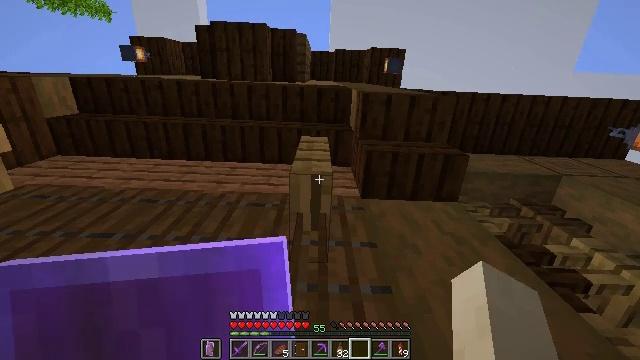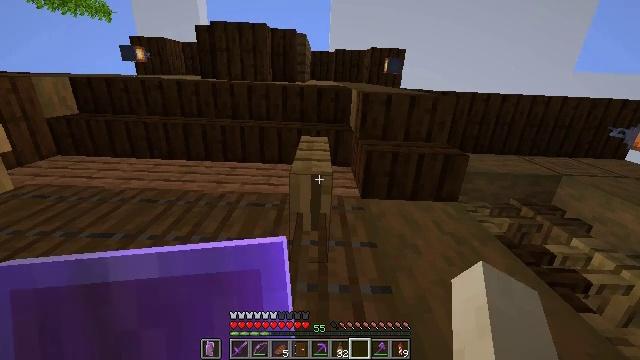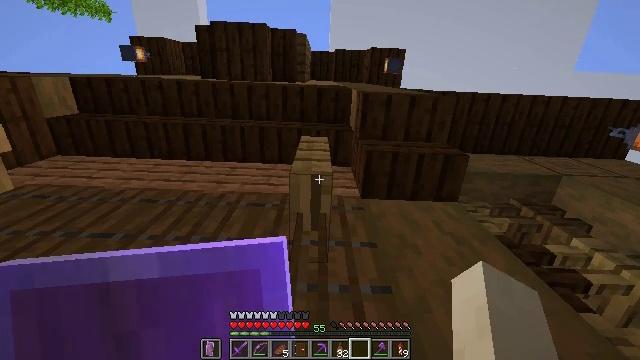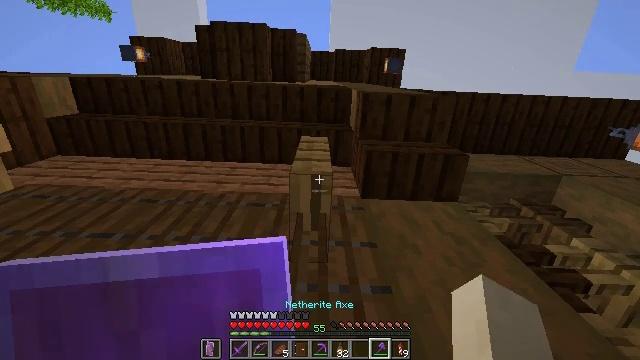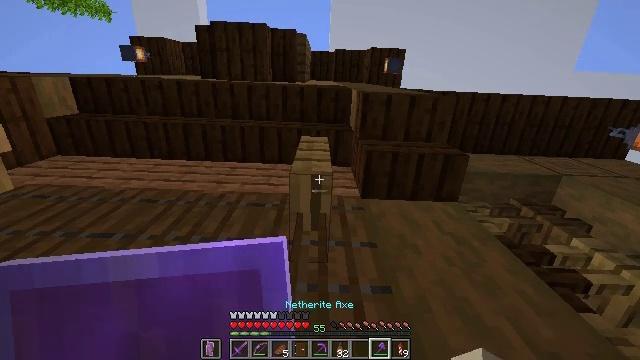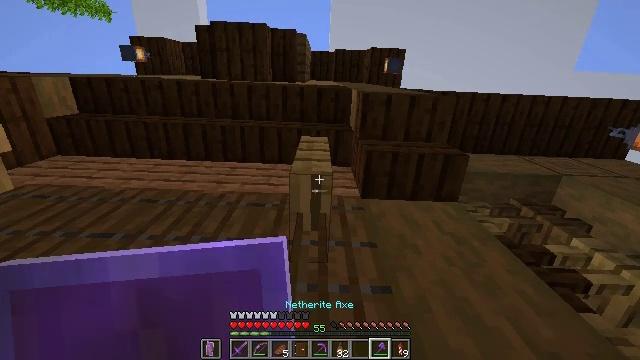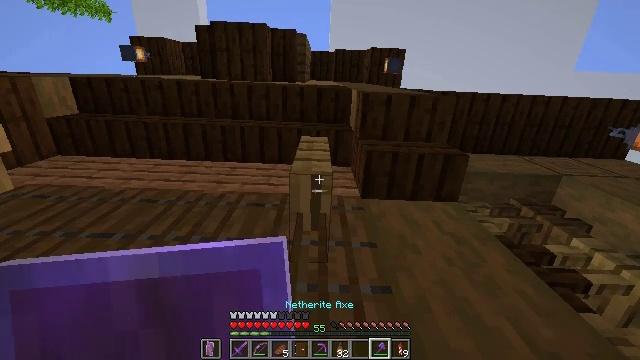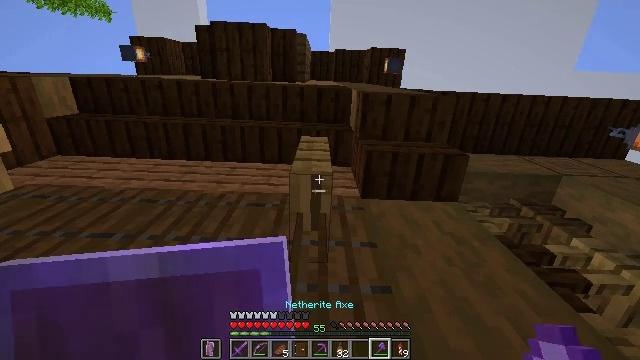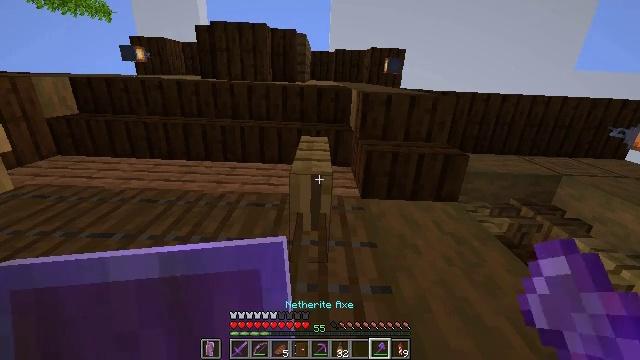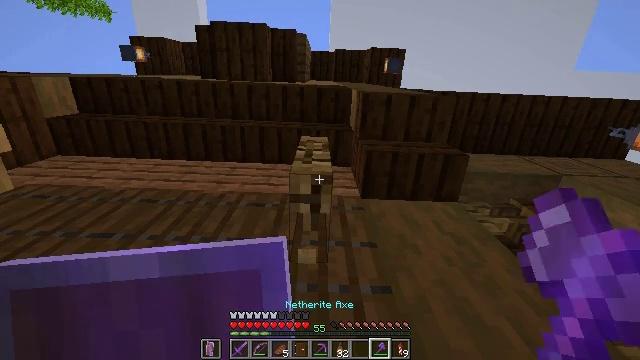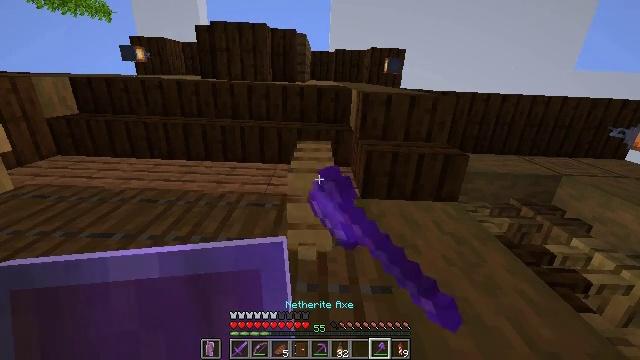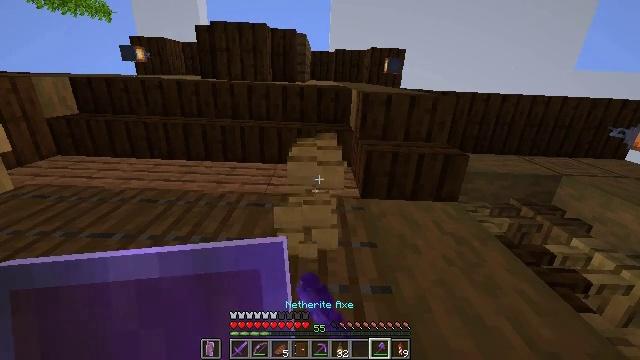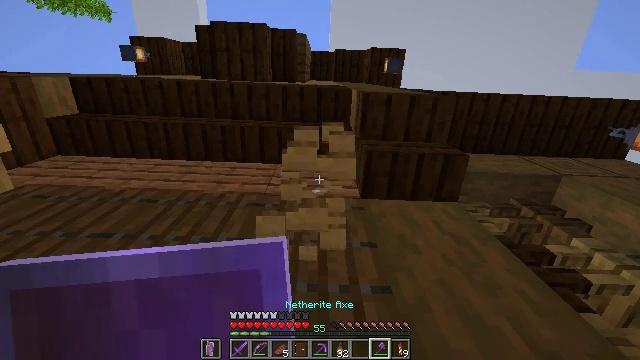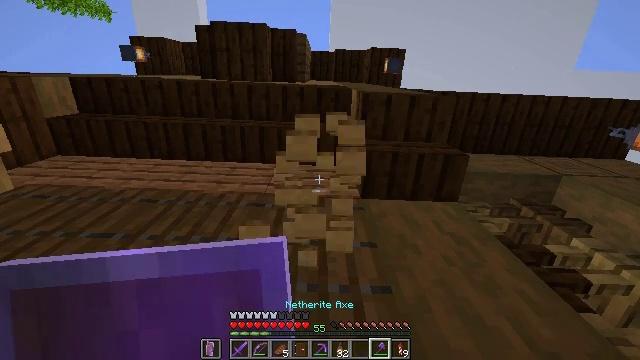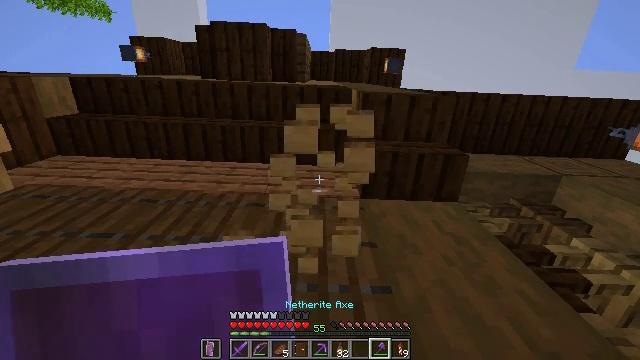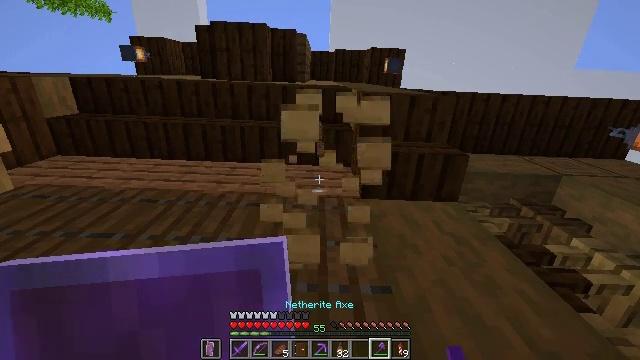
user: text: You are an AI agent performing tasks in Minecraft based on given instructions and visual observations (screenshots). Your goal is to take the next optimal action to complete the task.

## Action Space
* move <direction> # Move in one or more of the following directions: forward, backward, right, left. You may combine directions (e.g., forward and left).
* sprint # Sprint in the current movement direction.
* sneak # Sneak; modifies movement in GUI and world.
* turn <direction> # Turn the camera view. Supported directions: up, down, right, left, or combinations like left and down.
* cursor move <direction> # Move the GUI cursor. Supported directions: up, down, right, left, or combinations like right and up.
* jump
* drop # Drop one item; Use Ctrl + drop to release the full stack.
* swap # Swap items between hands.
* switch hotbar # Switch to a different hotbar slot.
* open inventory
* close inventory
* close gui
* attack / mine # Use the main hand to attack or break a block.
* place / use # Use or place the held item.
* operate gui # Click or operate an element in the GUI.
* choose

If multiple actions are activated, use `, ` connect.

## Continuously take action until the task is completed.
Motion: motion action
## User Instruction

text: Remove the oak fence from its place.
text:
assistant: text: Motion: no_op
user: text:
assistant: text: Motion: no_op
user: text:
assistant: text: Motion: no_op
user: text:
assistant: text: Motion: no_op
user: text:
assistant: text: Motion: no_op
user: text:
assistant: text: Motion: no_op
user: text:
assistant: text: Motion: no_op
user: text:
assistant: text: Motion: no_op
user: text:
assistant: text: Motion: attack / mine
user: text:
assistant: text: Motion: attack / mine
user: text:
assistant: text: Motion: attack / mine
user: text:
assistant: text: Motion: attack / mine
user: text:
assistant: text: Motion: no_op
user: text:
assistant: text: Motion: no_op
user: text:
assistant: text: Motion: no_op
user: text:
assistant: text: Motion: no_op
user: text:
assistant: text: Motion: no_op
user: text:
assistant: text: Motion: no_op
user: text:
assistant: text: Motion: no_op
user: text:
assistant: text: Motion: no_op
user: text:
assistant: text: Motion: no_op
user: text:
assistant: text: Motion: no_op
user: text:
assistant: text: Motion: no_op
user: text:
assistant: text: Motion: no_op
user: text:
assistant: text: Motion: no_op
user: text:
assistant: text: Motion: no_op
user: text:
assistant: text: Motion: no_op
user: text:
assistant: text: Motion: no_op
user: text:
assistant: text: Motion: no_op
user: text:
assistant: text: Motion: no_op